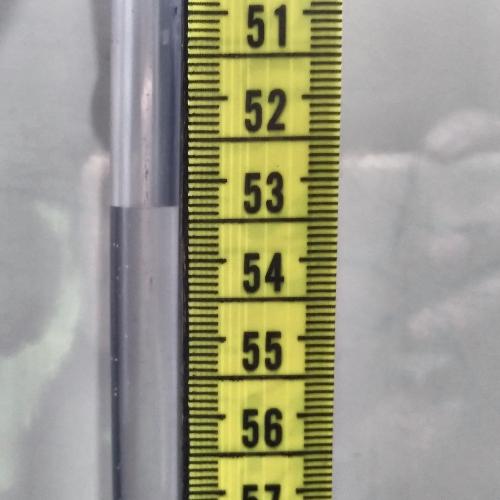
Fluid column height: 53.3 cm